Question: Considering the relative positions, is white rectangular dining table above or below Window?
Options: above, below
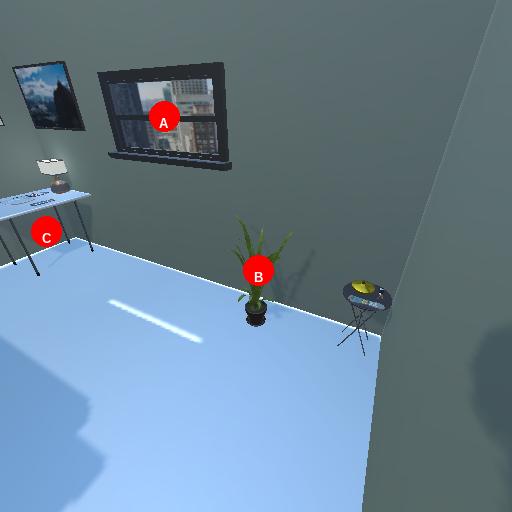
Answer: above